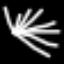
Label: squiggle